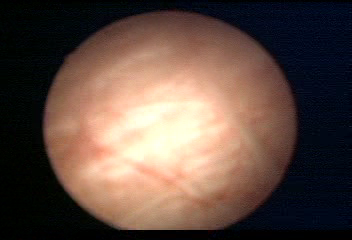
Modality: WLC
Class: Normal mucosa
Bladder cancer association: No